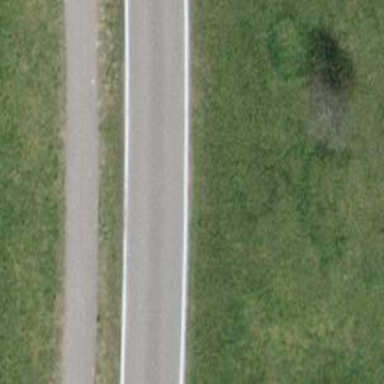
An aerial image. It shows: Tertiary road with asphalt surface.